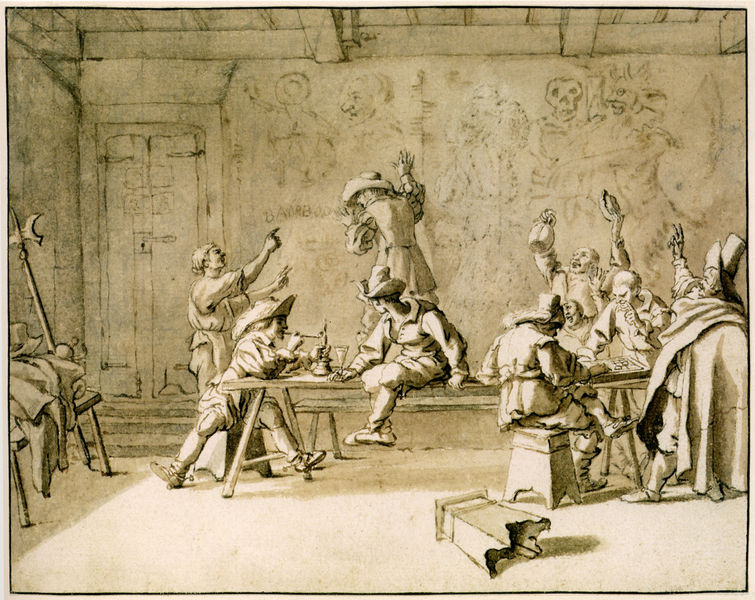
Titel: Bentvueghels in einer römischen Taverne
Künstler: Pieter van Laer
Standort: Berlin
Institution: Staatliche Museen zu Berlin, Kupferstichkabinett
Schlagwörter: dunkel, gemälde, gruppe, mann, schatten, umhang, sitzen, glas, hell, hut, hüte, licht, männer, raum, reden, skizze, stuhl, szene, säule, tisch, tische, tür, weiss, zeichnung, fest, betrunken, feier, feiern, flasche, kneipe, lokal, trinken, wand, wirtschaft, kleidung, stehen, gesten, holland, hände, innenraum, niederlande, wache, boden, mantel, decke, blatt, krug, papier, ansicht, unterhaltung, bank, hocker, sepia, figuren, laut, treppe, lanze, soldaten, wein, spielen, pfeife, rauchen, wandgemälde, wandmalerei, atelier, maler, balken, stufen, zeigen, freude, kante, spiel, eingang, tusche, kohle, druck, schwarz-weiss, künstler, schwert, uniformen, waffen, chapeau, mäntel, koloriert, entwurf, malen, zunft, pergament, kaputt, totenkopf, skulpturen, handwerk, werkstatt, krüge, zeichnen, türschloss, schreien, teufel, hellebarde, fresko, trinker, skizzen, beil, mort, rötel, spaß, hacke, lavierung, gasthof, wirtshaus, schenke, werkstadt, bildhauer, zeichnungen, dessin, wandbemalung, jeu, gastwirtschaft, feu, fete, table, helebarde, taverne, chapeaux, brettspiel, mänter, umtrunk, ut, kucgt, crane, jeux, graffitiy, tabouret, mure, halbarde, boison